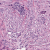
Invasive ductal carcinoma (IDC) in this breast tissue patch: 1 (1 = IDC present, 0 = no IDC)